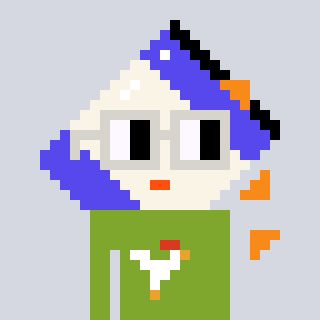
a pixel art character with square light gray glasses, a chips-shaped head and a slimegreen-colored body on a cool background